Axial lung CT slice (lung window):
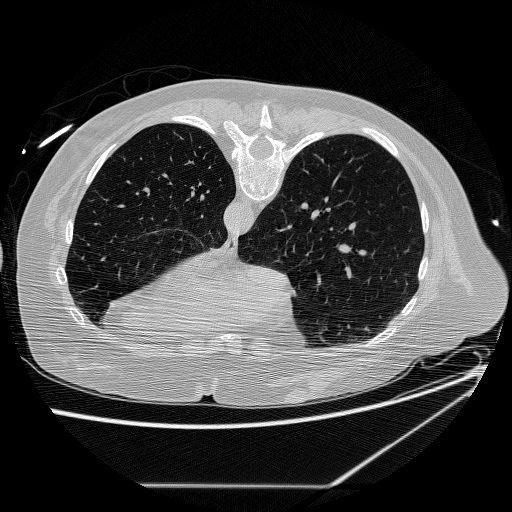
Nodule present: no